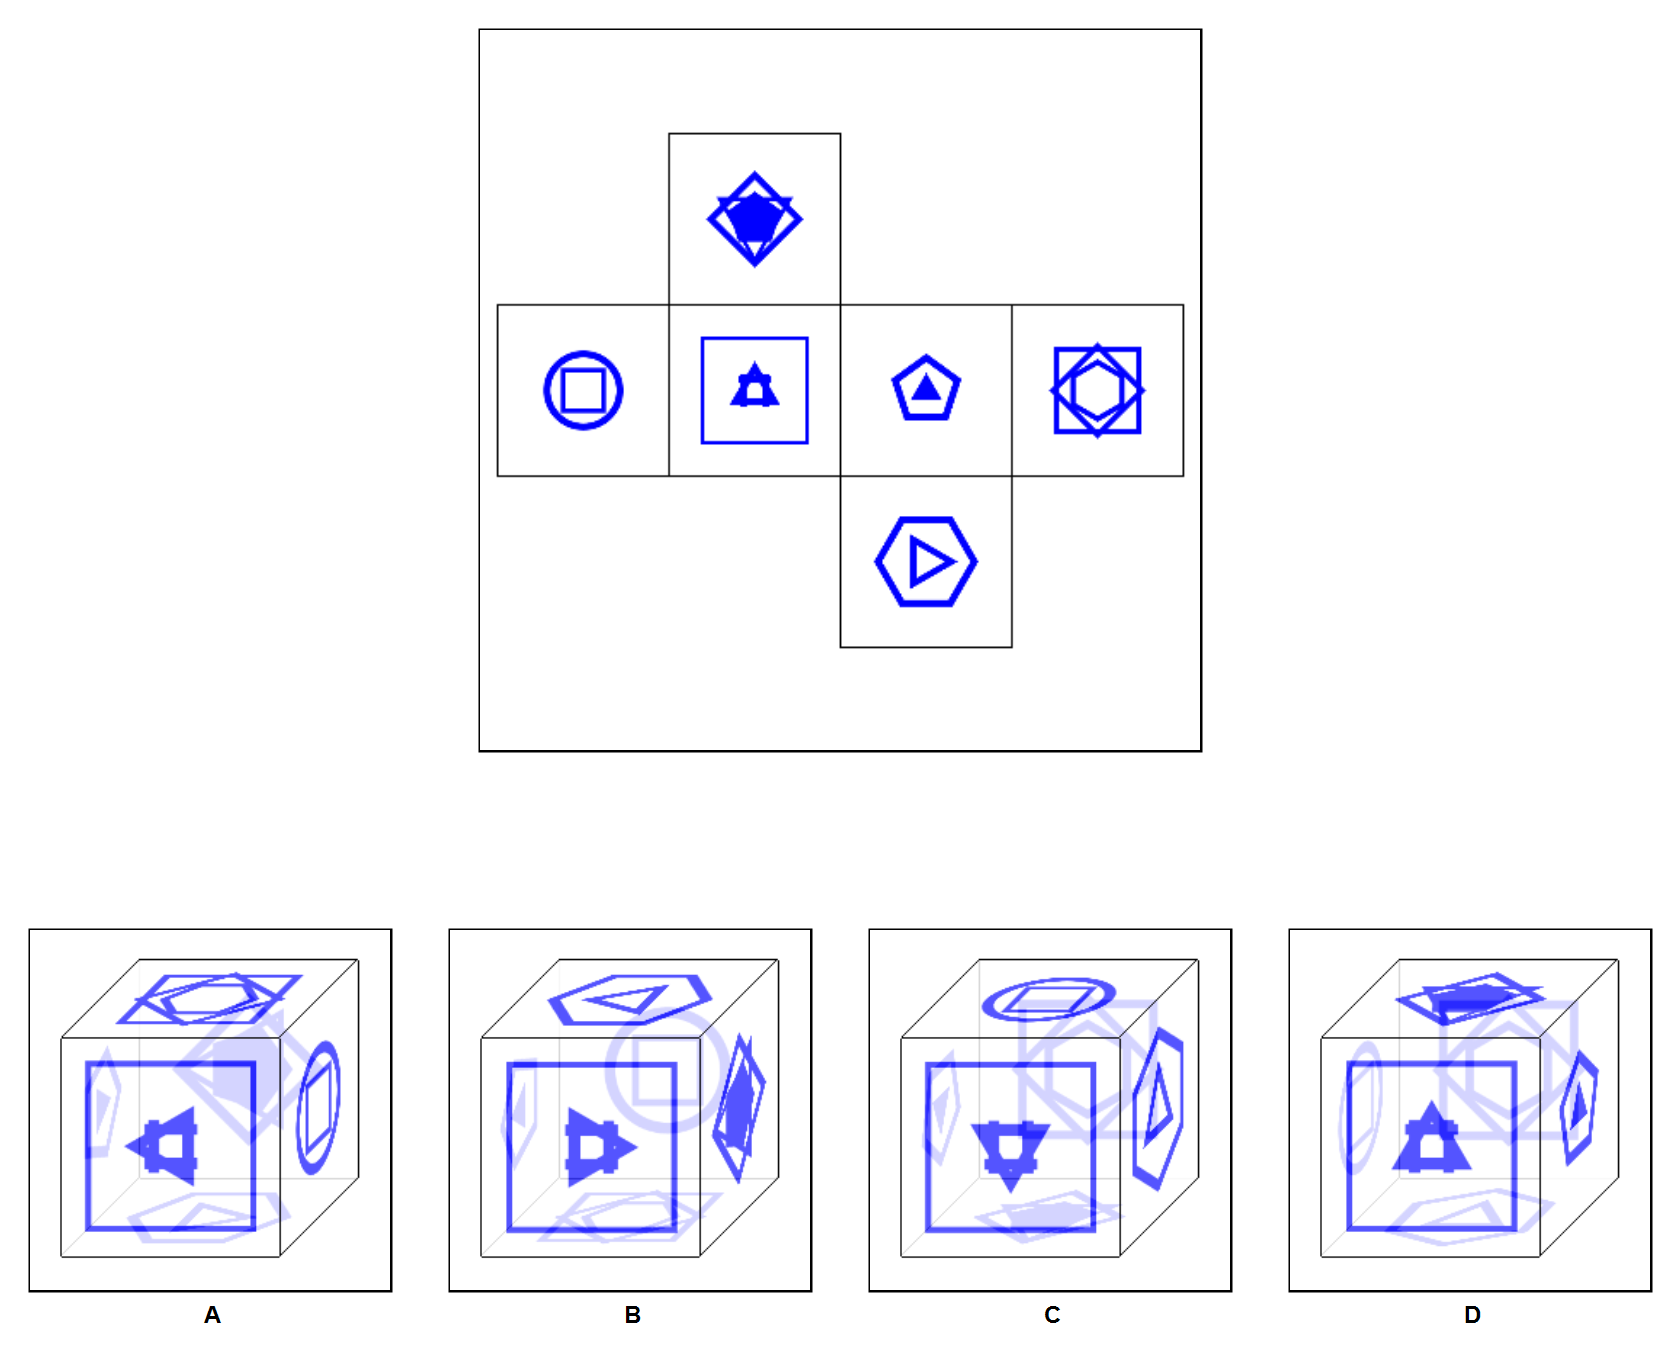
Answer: D